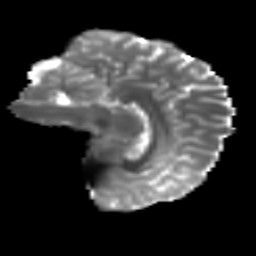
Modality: T2w
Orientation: sagittal
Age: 16
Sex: female
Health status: ill
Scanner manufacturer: ge
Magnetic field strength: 3 T
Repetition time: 6.752 s
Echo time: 0.079 s